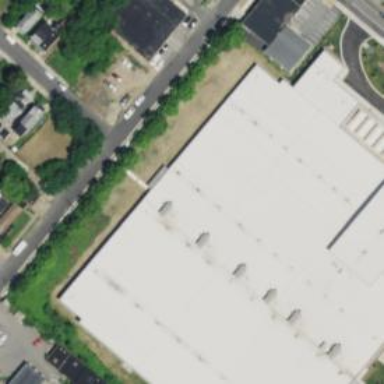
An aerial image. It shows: Transportation building serving as bus depot.